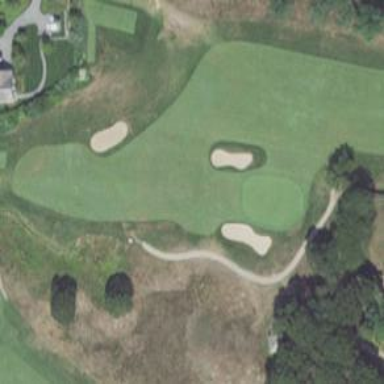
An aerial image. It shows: Path for golf carts.